Question: I have been working on a project where I need to load a ssrs site within an iframe. The iframe is acutally using the telerik spitter panels but the DOM refers to it as an iframe when rendered. The issue I am coming into is when referencing the SSRS site it loads wihtin the iframe but the view tiled multiple times over. In reading I have seen mention that the SSRS site also uses iframes which causes an issue when loaded into another iframe. Does anyone know of a solution for this type of scenario or can you point me in the right direction of where to look? In essence I have to wrap an asp.net wrapper around the SSRS site as it is a part of a larger site and users need to be able to navigate to this section of the site using the main navigation. I need to avoid pop-up windows or redirects as the user needs to get the expereince that they are in the same site even though I am loading ssrs from another server. Attached is a screen shot of what the tiling looks like. The site is small so I am not using masterpages it is loaded directly within an asp.net document.

Any tips or suggestions are always appreciated. Thank you
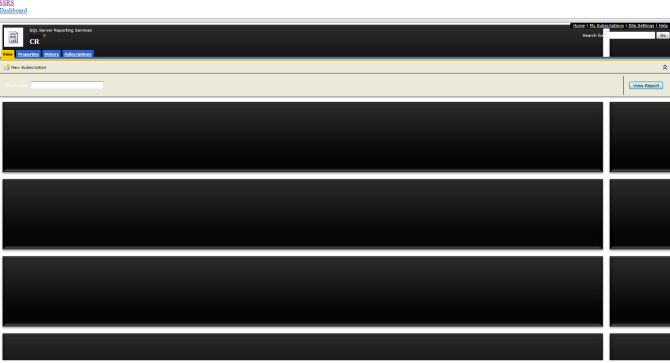
Answer: from experience I've found IFRAMEs and FRAMEs with SSRS 2008 did not work reliably (admittedly I had IE6 issues too).
Eventually I settled on using JavaScript/jQuery to create a DIV at the top of the page that looked like the top nav bar of my home page, using behaviors (IE) or bindings (FF) that can be loaded in using the "ReportingServices" style sheet e.g.
'''
/* add in behavior file for IE */
body {
behavior: url("/Reports/IE-frame.htc");
}
/* Firefox-only XBL */
body {
-moz-binding: url("/Reports/FF-frame.xml#initFrame");
}
'''